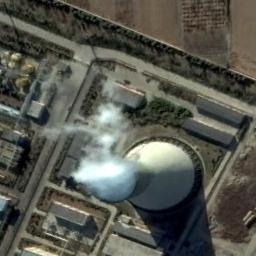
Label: thermal_power_station